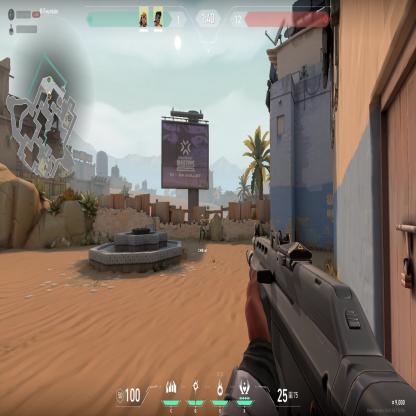
Label: teammate